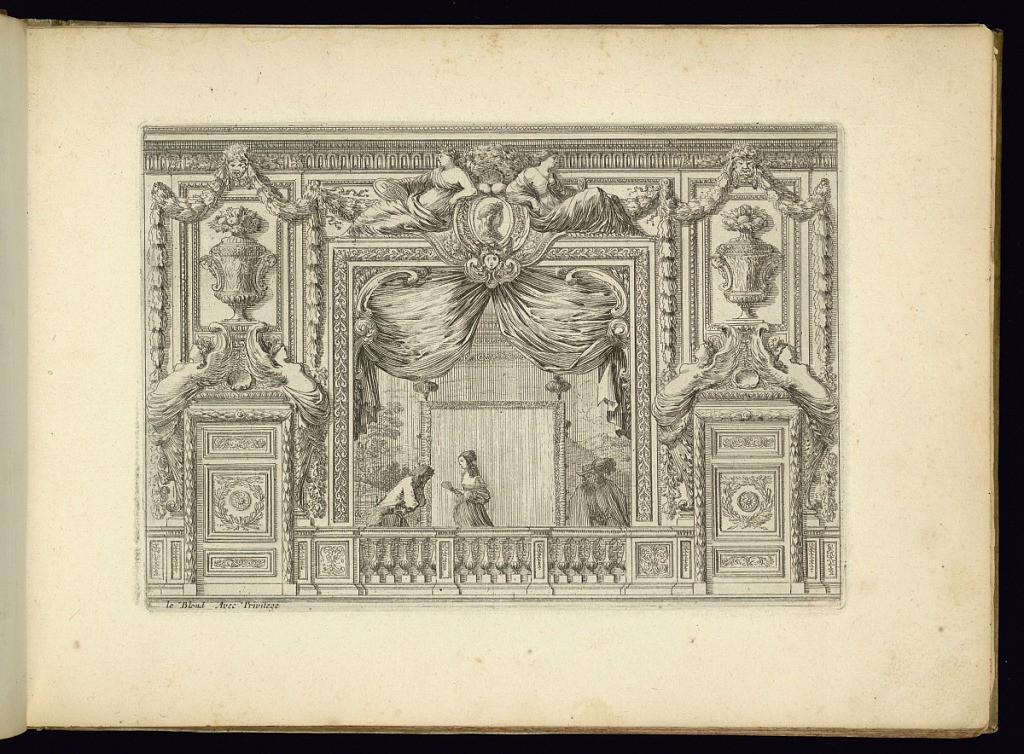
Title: Interior Alcove
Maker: Jean Le Pautre, French, 1618–1682
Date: ca. 1651
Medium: Etching on laid paper
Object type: Print
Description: Design for an interior alcove with a canopy bed hung with bed curtains and topped with feather finials. The back wall is lined with a tapestry. There is a central female figure with a man bowing towards her and another to the right. The alcove is framed by a rectangular opening decorated with ornate sculpted moldings, friezes, and a balustrade. A curtain is drawn back. In the upper center of the alcove opening, a roundel with a profile portrait topped by two female figures, and festoons of leaves. Doors on either side of the alcove, decorated with paneling and sculpted herm angels. The overdoors are decorated with panels with large, lidded vases, with fruit and leaves, masks, and festoons of leaves.